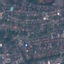
Label: Residential